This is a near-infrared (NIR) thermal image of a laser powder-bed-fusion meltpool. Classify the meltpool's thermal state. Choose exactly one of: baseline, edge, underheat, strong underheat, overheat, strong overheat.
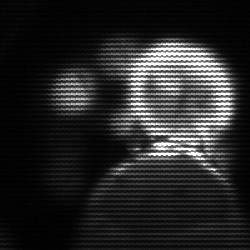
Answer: baseline